RGB frame:
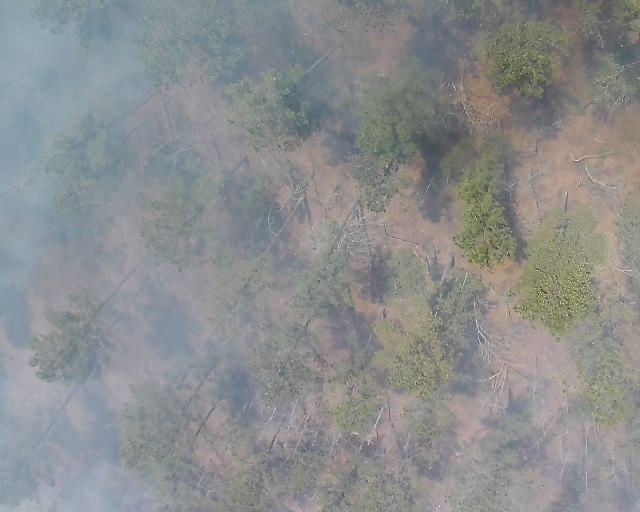
Thermal frame:
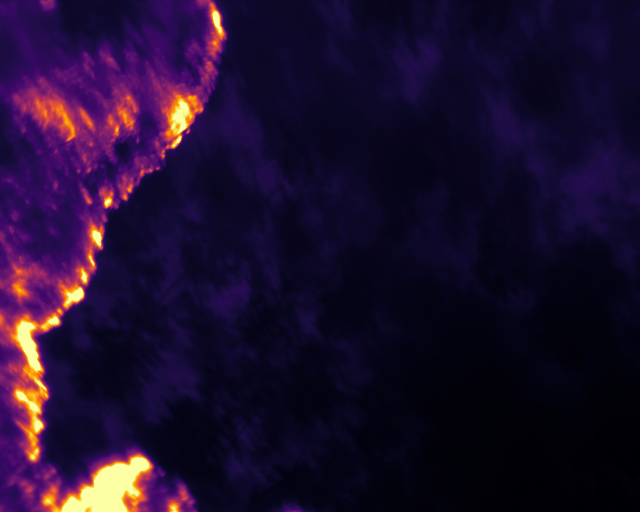
Captured: 2026-02-26 02:31:57
Pixels at or above 80 °C: 19153 (fraction of frame: 0.05845)